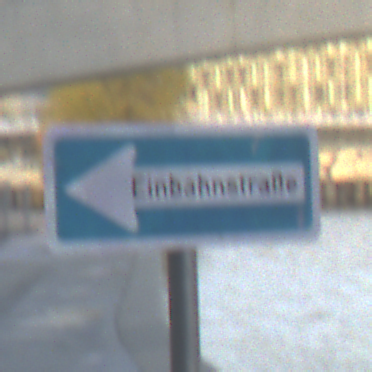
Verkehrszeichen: EinbahnstrasseLinksweisend
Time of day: SunriseSunset
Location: Outdoor (Urban)
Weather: PartlyCloudy
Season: NotSpecified
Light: Natural